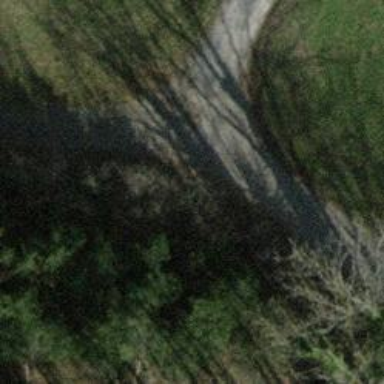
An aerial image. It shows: Compacted track road with grade3 tracktype.